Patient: sex M, age 60
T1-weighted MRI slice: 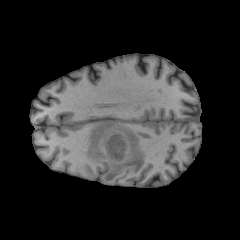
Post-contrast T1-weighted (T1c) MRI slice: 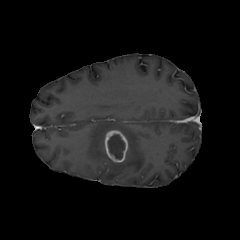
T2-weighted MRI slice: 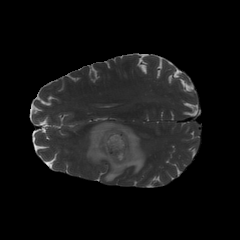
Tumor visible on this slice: yes
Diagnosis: Glioblastoma, IDH-wildtype
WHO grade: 4